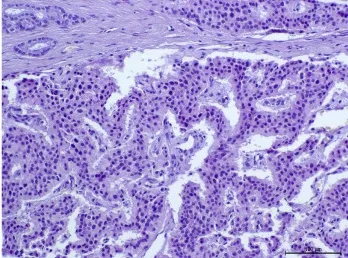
(A) Hematoxylin and eosin (H&E)-stained slide of insulinoma (x250 magnification).
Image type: pathology (h&e)